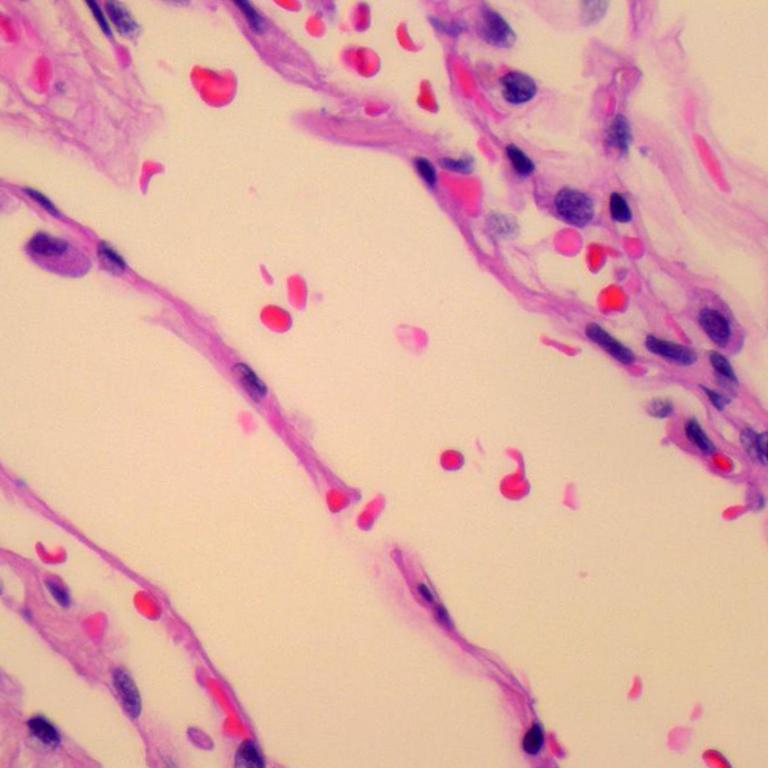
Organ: lung
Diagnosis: benign